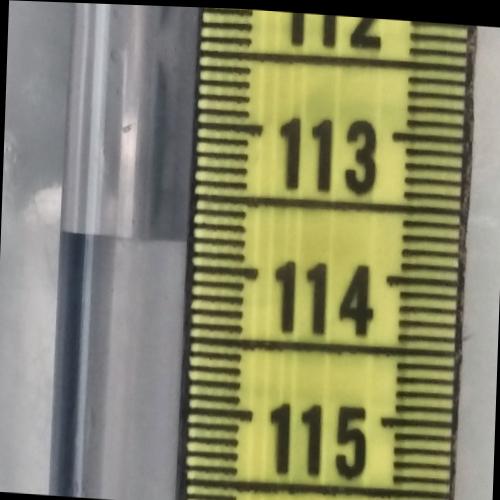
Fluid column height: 113.8 cm